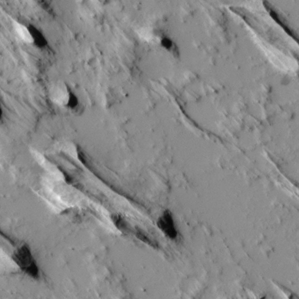
Label: non_frost